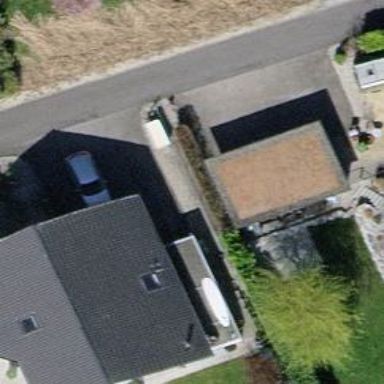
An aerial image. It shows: Garage.